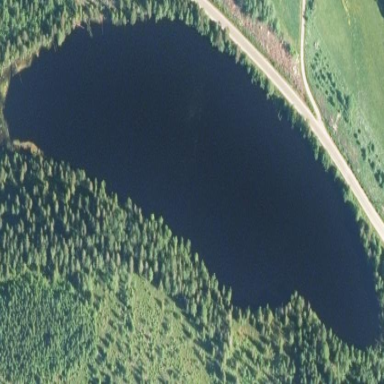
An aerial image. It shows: Serene lake.